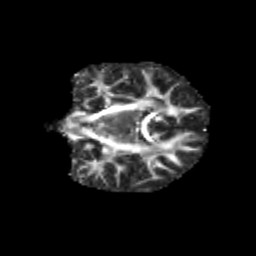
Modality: FA
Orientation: coronal
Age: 12
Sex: male
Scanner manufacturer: siemens
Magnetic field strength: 3 T
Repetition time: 3.8 s
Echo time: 0.07 s